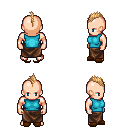
a pixel art fantasy rpg character, male body template, human, light skin, teal sleeveless shirt, robe skirt, light blonde mohawk hairstyle, brown slippers, four views (front, back, left, right), 2x2 character sprite sheet, small pixel art, hard edges, no anti-aliasing